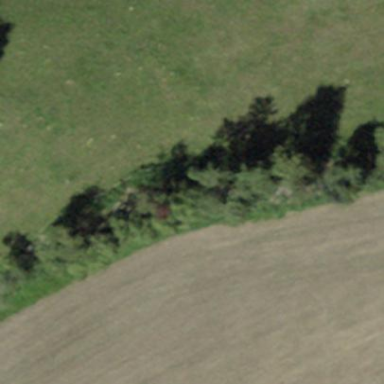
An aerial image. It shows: Woodland area dominated by broadleaved trees.